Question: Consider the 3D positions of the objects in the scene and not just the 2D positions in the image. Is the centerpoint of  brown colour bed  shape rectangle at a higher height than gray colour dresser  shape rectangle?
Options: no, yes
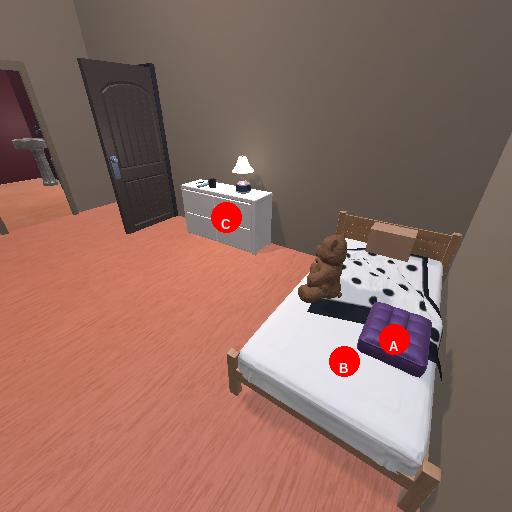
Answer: no